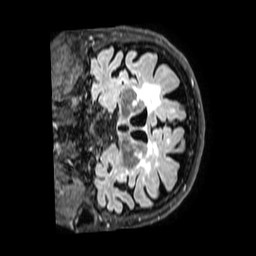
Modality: FLAIR
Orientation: coronal
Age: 86
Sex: female
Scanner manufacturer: philips
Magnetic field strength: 3 T
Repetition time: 4.8 s
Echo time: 0.2973 s